Field crop: maize
Growth stage: 2
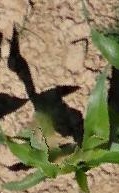
Species: maize